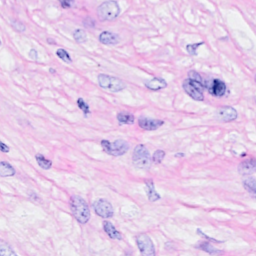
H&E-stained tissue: Breast